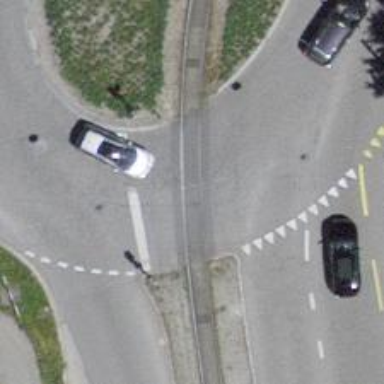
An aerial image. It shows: Primary highway with asphalt surface featuring circular junction.